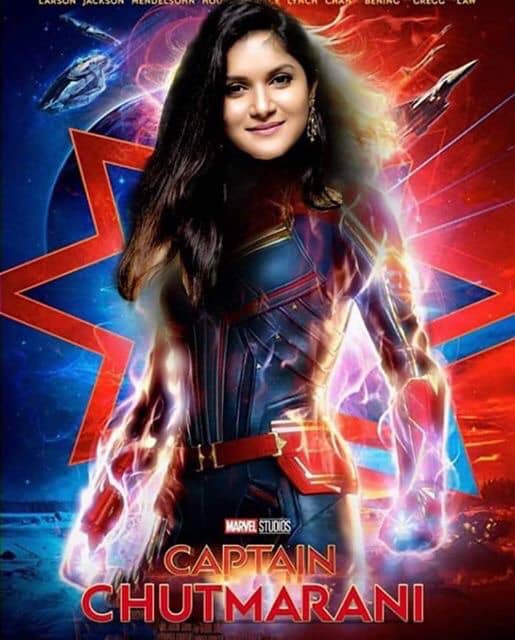
Caption: CAPTAIN CHUTMARANI
Label: hate